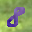
Label: 8